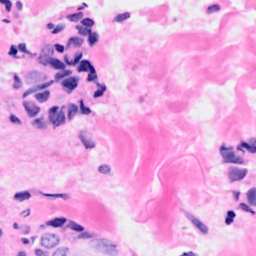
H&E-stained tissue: Breast